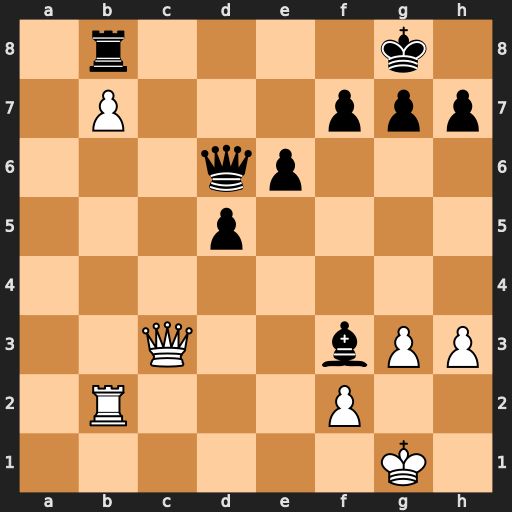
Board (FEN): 1r4k1/1P3ppp/3qp3/3p4/8/2Q2bPP/1R3P2/6K1
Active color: w
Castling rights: -
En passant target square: -
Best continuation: Qc8+ Qf8 Rc2 Rxb7 Qxb7